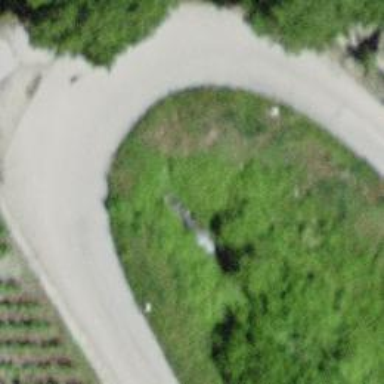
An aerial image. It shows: Culvert tunnel.